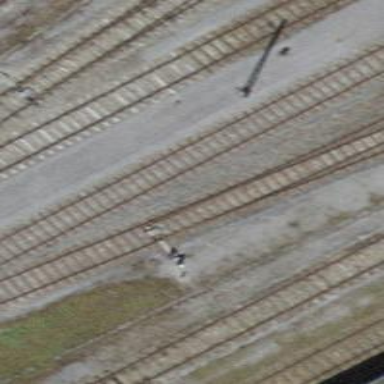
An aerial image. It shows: Railway switch.